Question: Is it possible to fetch a child from an object without the entire parent in Firebase
For example, a customer registry, where I need all the "name" fields, but I do not have the user "uid". ...

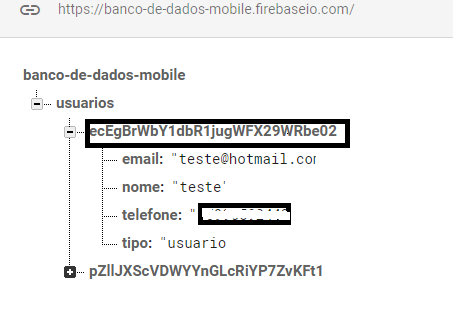
Answer: Alex's answer will work (with my comment for good measure).
But you should realize that this downloads all data of all users. There is no way in the Firebase Database to download just one property of each node. So if you want an efficient way to download just the list of names, you should keep precisely that in the database: a list of names.
'''
usernames
uid1: "Fernando"
uid2: "Alex"
'''
That way you can read just the list of names with:
'''
DatabaseReference usernamesRef = FirebaseDatabase.getInstance().getReference().child("usernames");
usernamesRef.addValueEventListener(new ValueEventListener() {
@Override
public void onDataChange(DataSnapshot dataSnapshot) {
for (DataSnapshot childSnapshot: dataSnapshot.getChildren()) {
String uid = childSnapshot.getKey();
String name = childSnapshot.getValue(String.class);
}
'''